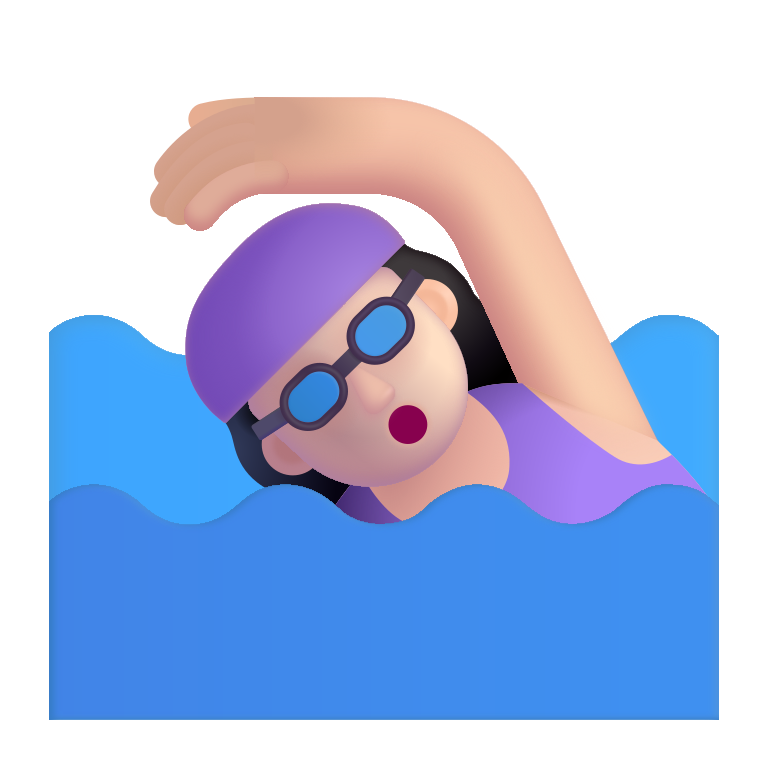
woman swimming color light